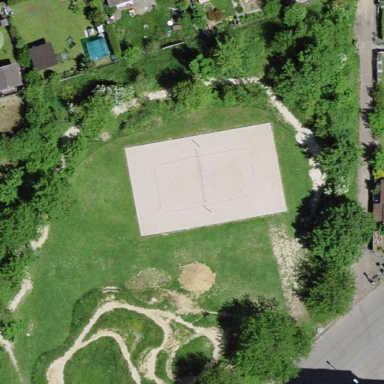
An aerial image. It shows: Sandy pitch for beach volleyball.